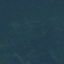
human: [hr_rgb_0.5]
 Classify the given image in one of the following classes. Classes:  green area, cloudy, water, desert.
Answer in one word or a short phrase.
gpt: green area